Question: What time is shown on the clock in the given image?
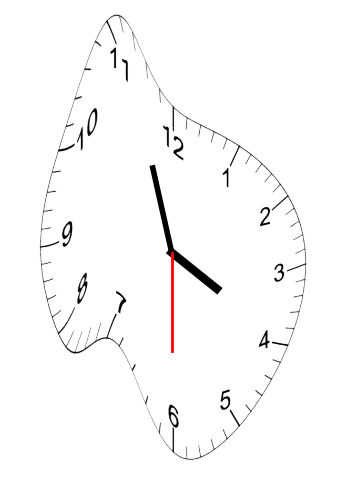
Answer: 03:56:30